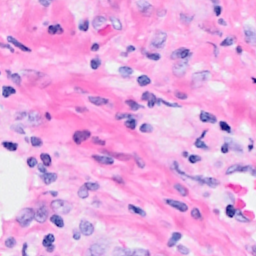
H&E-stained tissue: Breast